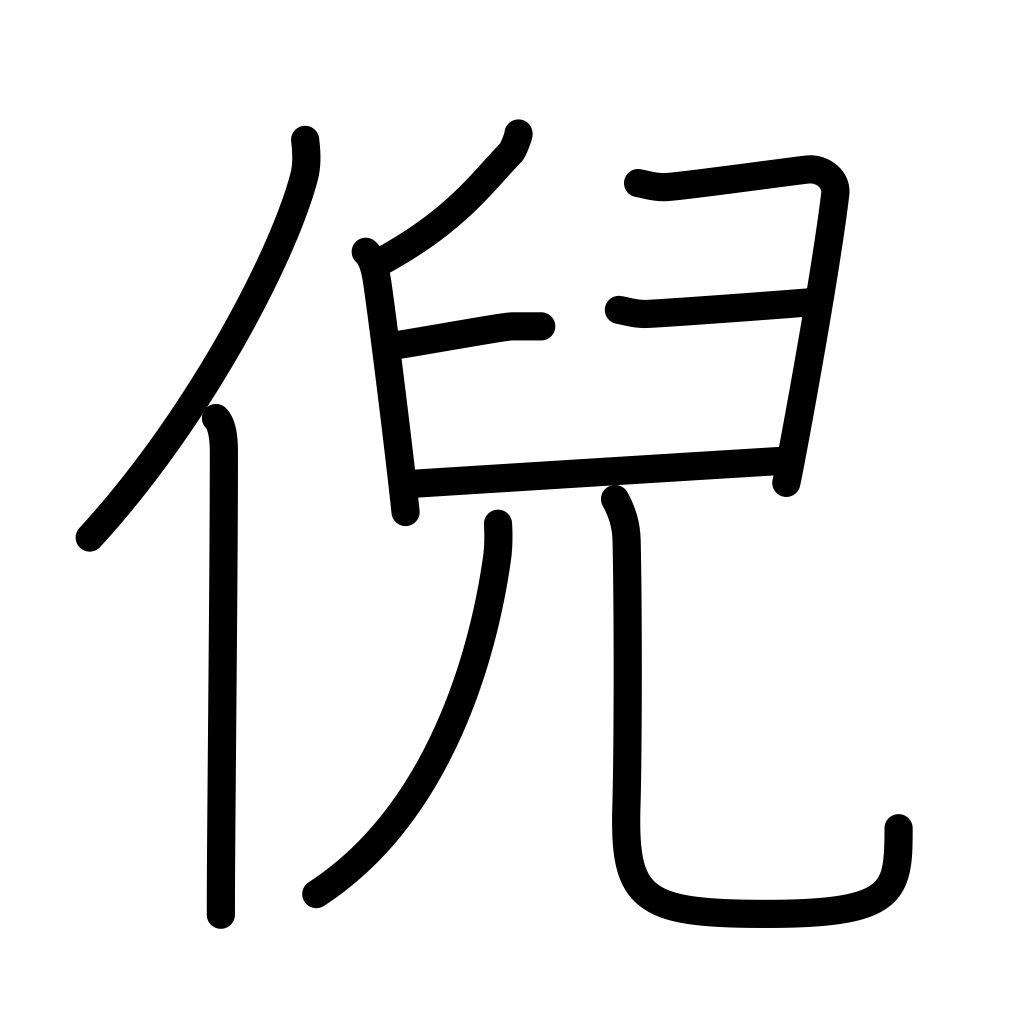
Meaning: stare